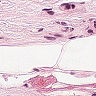
Metastatic tissue present: no